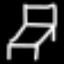
Label: chair